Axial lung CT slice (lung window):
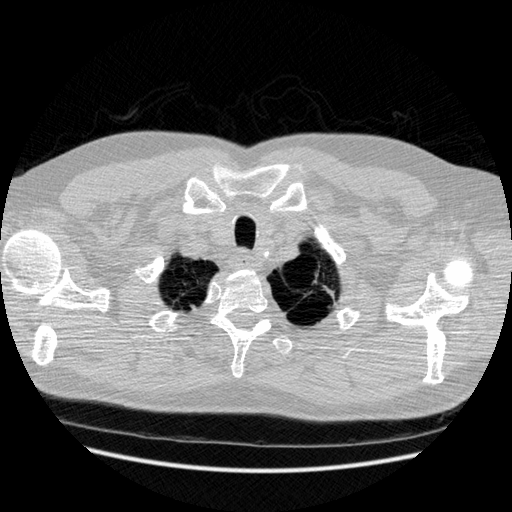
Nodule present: no